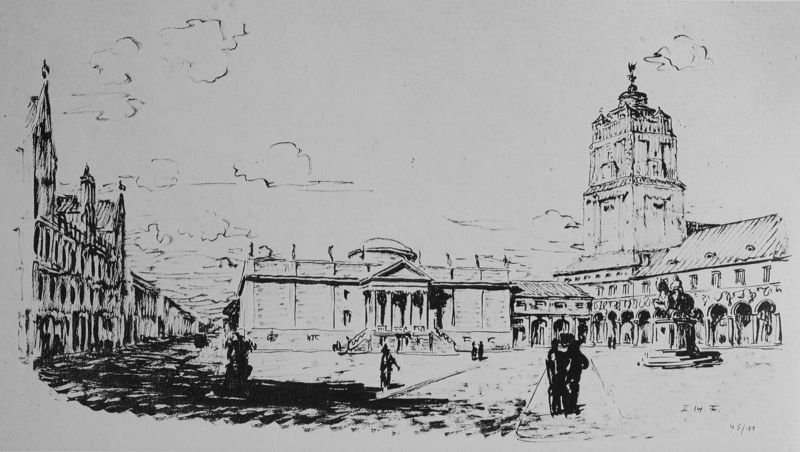
Titel: Zeichnung für Projekt Stadthaus und Kunstausstellungsgebäude, Alter Botanischer Garten München
Künstler: Theodor Fischer
Standort: München
Institution: Architektursammlung der Technischen Universität
Schlagwörter: feder, himmel, mann, schatten, weiß, wolken, frauen, kirchturm, menschen, stadt, fenster, frau, männer, schwarz, skizze, strasse, säule, säulen, zeichnung, gebäude, haus, schloss, wolke, leute, gericht, architektur, sockel, häuser, kirche, rauch, kind, klassizismus, personen, theater, gotik, brunnen, pferd, pferde, reiter, turm, skulptur, statue, bogen, fassade, fassaden, man, perspektive, pflaster, vedute, studie, giebel, grafik, monochrom, linien, markt, platz, figuren, kuppel, treppe, treppen, könig, stufen, striche, galerie, unscharf, stadtansicht, bögen, stile, tusche, arkade, palast, dom, spaziergang, linie, kohle, denkmal, lithographie, radierung, kopfsteinpflaster, schwarzweiß, strich, münster, rathaus, ritter, flanieren, arkaden, gotisch, portikus, marktplatz, tempel, museum, rennaissance, stadtplatz, standbild, monument, reiterstatue, reiterstandbild, tempelfront, tympanon, kollonaden, reiterdenkmal, arkadengang, bogengang, grichisch, risalith, turn, hauptplatz, statur, skizzenhaft, rathausplatz, schwazr, skzze, baustile, reiterfigur, wolekn, teppen, bürgerhäuser, e, 1911, skulprut, fronton, reisterdenkmal